Question: I'm new to SQL so be gentle! I'm working for a charity in London so I'm having a stab at SQL and I've gotten stuck with something you can probably all do with your eyes shut.
I've got a table with rows that I want to update:

It's a table showing up potential duplicate records in our database. There's a stored procedure that creates a criterion field from data on a customer account and if criterion fields from 2 records match, they are flagged as potential duplicates.
We have some known duplicates that we had to create a while ago that have 'Placeholder' as the last name.
The criterion field matches other 'real' records with real last names that we want to keep.
What I want to do is:
1. update the status of the Placeholder ones to Delete; and the 'real' ones to Keep (even I can totally blitz that!)
2. update the keep ID field of the Placeholder ones so it's the customer_no field of the row with the matching criterion field
Once that's done, another stored procedure will take it from there.
Help!
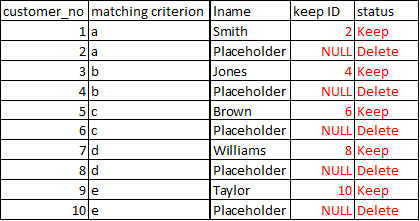
Answer: Hi Welcome to Stack Overflow.
If I have understood you correctly you need something like this:
'''
declare @customers table(
customer_no int NOT NULL,
matching_criteria varchar(50) NOT NULL,
lname varchar(50) NOT NULL,
keepID int NULL,
[status] varchar(50) NULL);
INSERT INTO @customers VALUES(1, 'a', 'Smith', null, null);
INSERT INTO @customers VALUES(2, 'a', 'Placeholder', null, null);
INSERT INTO @customers VALUES(3, 'b', 'Jones', null, null);
INSERT INTO @customers VALUES(4, 'b', 'Placeholder', null, null);
INSERT INTO @customers VALUES(5, 'c', 'Brown', null, null);
INSERT INTO @customers VALUES(6, 'c', 'Placeholder', null, null);
INSERT INTO @customers VALUES(7, 'd', 'Williams', null, null);
INSERT INTO @customers VALUES(8, 'd', 'Placeholder', null, null);
INSERT INTO @customers VALUES(9, 'e', 'Taylor', null, null);
INSERT INTO @customers VALUES(10, 'e', 'Placeholder', null, null);
SELECT * FROM @customers;
UPDATE @customers set [status] = case lname WHEN 'Placeholder' THEN 'DELETE' ELSE 'Keep' END;
SELECT * FROM @customers;
UPDATE k
SET keepID = d.customer_no
FROM
@customers k
INNER JOIN @customers d
on k.matching_criteria = d.matching_criteria
WHERE d.[status] = 'Delete' AND k.[status] = 'Keep';
SELECT * FROM @customers;
'''
If you are using SQL Server you can paste this in a Query window and observe the results.
Please for future reference tell us which DB you are using, as the answers do vary from db to db. The above is specifically SQL Server. Whilst most dbs will behave similarly, some do not. The above updates on a join. Oracle, for example, does not allow this, so the syntax when using Oracle is different - Oracle can of course achieve the same thing, it just uses different SQL to do so.